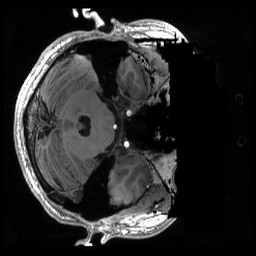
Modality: T1w
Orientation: axial
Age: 24
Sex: female
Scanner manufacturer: siemens
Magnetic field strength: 6.98 T
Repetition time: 2.53 s
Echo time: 0.00176 s